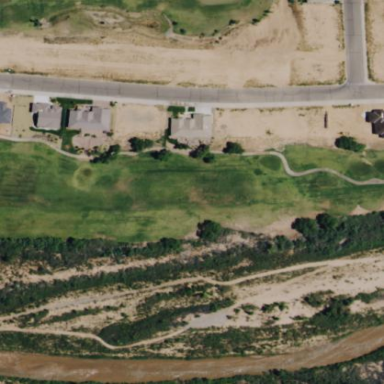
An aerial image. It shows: Rough area in golf course.